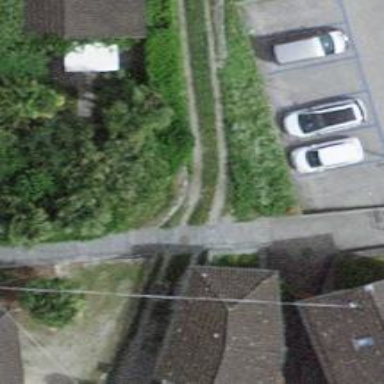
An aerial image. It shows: Road with steps.